Question: i want to code of UISlider Value Changed that time also UItableview detailTextLabel Value also be changed? see below Image.

when i am change slider value dynamically change of detailTextLabel of Alert Range ?
also store when i am come back with this UIview that also represent old value of slider and detailTextLabel.
'''
UISlider *slider = [[UISlider alloc]initWithFrame:CGRectMake(45, 45, 290,20)];
if(indexPath.row == 0)
{
NSString *sliderValue =[NSString stringWithFormat:@"%d KM",(int)[_defaults floatForKey:@"Slider"]];
cell.detailTextLabel.text = sliderValue;
}
if(indexPath.row == 1)
{
slider.minimumValue = 5;
slider.maximumValue = 20;
slider.value =(int)[_defaults floatForKey:@"Slider"];
cell.accessoryView = slider;
}
[slider addTarget:self action:@selector(sliderValueChanged:) forControlEvents:UIControlEventValueChanged];
}
cell.textLabel.backgroundColor = [UIColor clearColor];
//[_table reloadData];
return cell; }
-(void)sliderValueChanged:(id)sender
{
UISlider *slider = sender;
[_defaults setFloat:slider.value forKey:@"Slider"];
//[_table reloadData];
}
'''
Thanks in Advance...
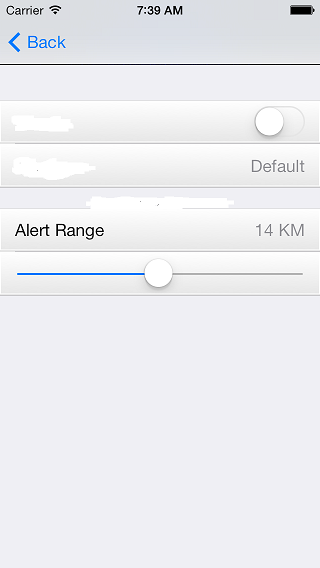
Answer: Call '[self.tableView reloadData];' each time the slider moves.
Ensure the value you want to be dynamic is a property and is set by the slider.
If you do not want to reload the entire tableView you can also reload the cell with this function:
'''
- (void)reloadRowsAtIndexPaths:(NSArray *)indexPaths withRowAnimation:(UITableViewRowAnimation)animation
'''
Check out this question for more help on reloadRowsAtIndexPaths: <URL>